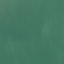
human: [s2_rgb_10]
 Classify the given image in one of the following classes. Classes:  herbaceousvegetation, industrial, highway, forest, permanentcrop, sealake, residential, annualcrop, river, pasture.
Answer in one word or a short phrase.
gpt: SeaLake